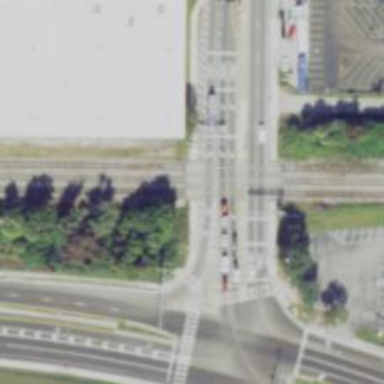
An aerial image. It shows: Railway crossing.